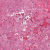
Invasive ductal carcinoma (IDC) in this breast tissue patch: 0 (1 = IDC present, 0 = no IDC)